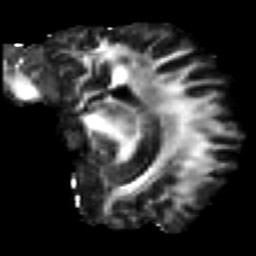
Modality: FA
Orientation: sagittal
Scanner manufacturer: ge
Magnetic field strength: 3 T
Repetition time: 7.98 s
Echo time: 0.0701 s